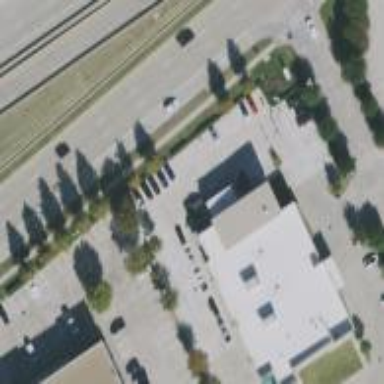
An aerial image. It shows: Clinic building providing healthcare services.